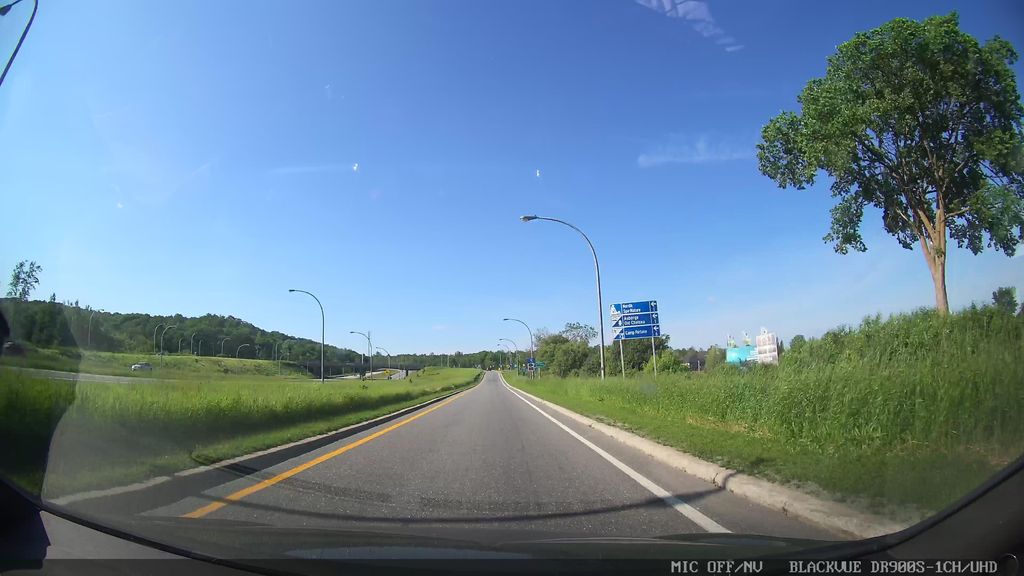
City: ottawa-gatineau